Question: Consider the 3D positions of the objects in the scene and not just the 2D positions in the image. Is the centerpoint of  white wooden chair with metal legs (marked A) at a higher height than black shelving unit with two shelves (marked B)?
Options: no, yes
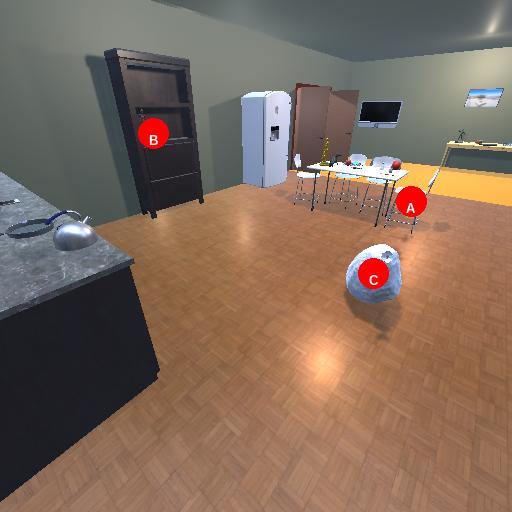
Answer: no